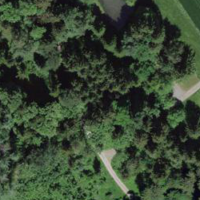
EUNIS habitat code: 44
Species observed at this site:
Chelidonium majus
Geum rivale